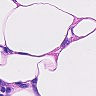
Metastatic tissue present: no